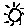
Label: sun